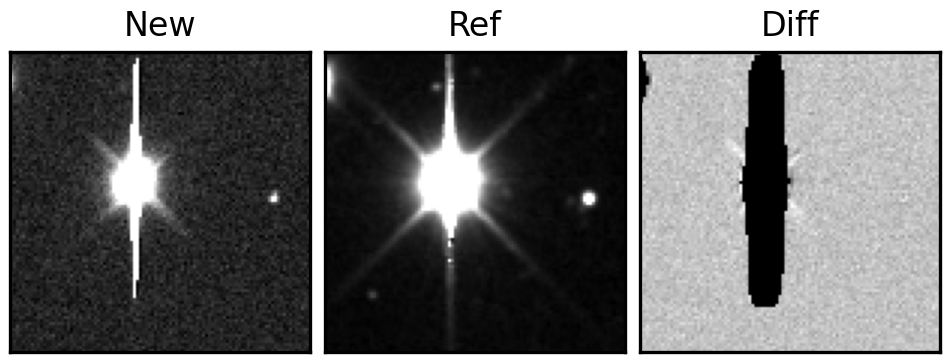
Label: bogus